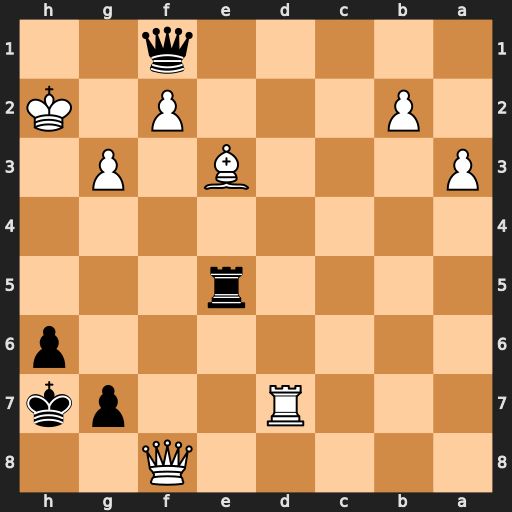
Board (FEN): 5Q2/3R2pk/7p/4r3/8/P3B1P1/1P3P1K/5q2
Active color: b
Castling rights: -
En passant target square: -
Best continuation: Rh5#